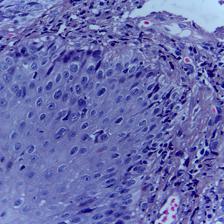
Diagnosis: Normal